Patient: sex M, age 53
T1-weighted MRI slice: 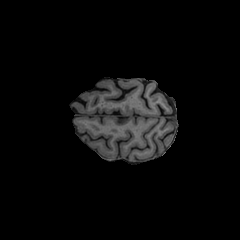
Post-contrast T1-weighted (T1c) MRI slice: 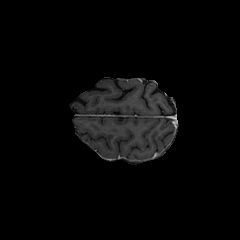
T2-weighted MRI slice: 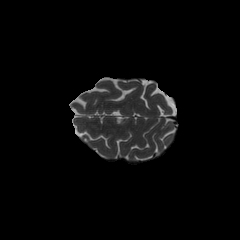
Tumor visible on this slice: no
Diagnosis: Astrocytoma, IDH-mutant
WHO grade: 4